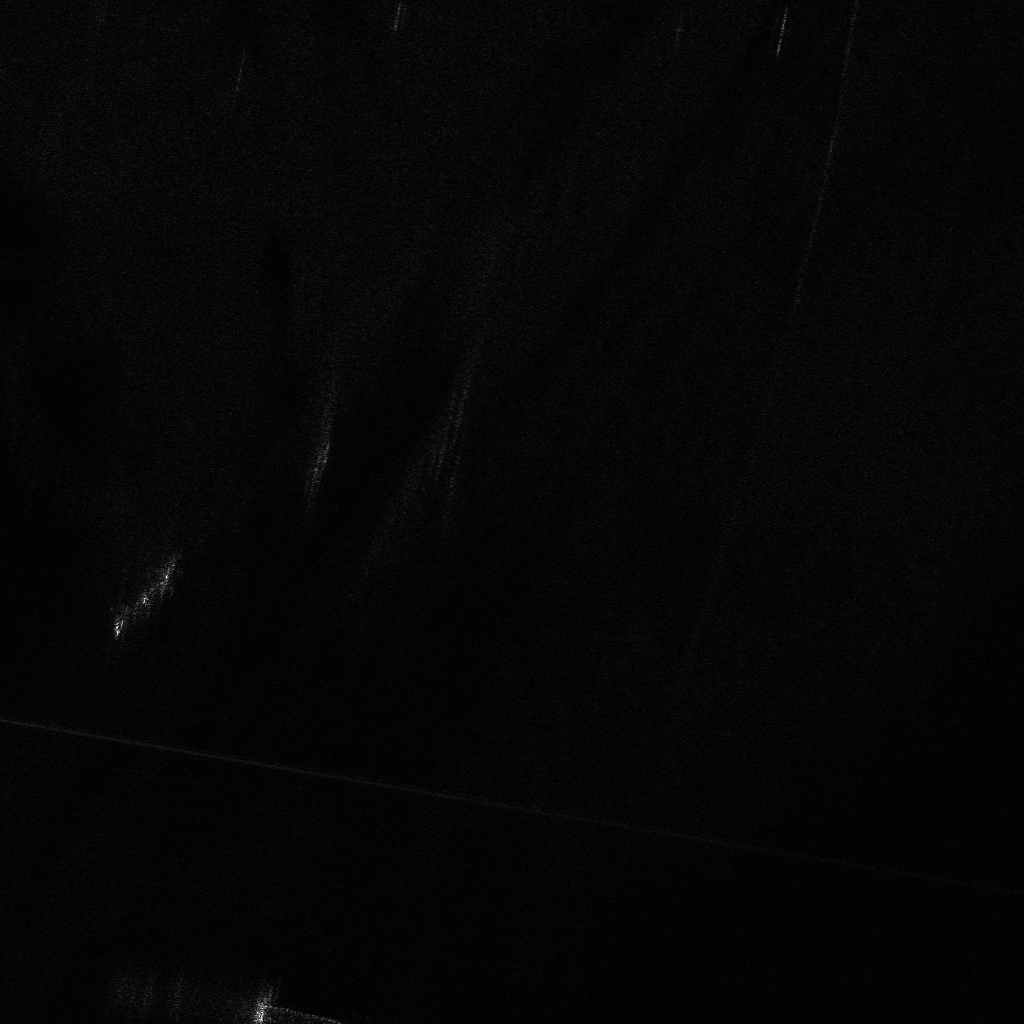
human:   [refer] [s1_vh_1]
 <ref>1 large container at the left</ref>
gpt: <box>[[12, 52, 16, 63, 41]]</box>